Question: I have a report which groups the record by company, customer, Invoice, date... but i have duplicated records. I want to sum the total and not include the duplicate records. I use the running total, and ongroup change to invoice. It works for the grand total in the report footer but i still want to get a subtotal in this case will be 15006.26 + 39772.26 + 21140.00 + 4571.92.
I tried to use the whileprintingrecords and declare a currencyvar=0 and recalculate the total like this
'''
Whileprintingrecords;
currencyvar Amt;
if previous ({brptARAgeUPSSequence;1.Invoice})<>{brptARAgeUPSSequence;1.Invoice} then
currencyvar Amt:= Amt + {brptARAgeUPSSequence;1.AgeAmount}
else if onfirstRecord then
currencyvar Amt:= {brptARAgeUPSSequence;1.AgeAmount}
'''
But I get all the O , i do not know what is the problem
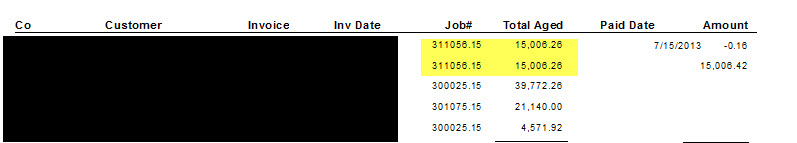
Answer: You need two Running Totals: one for the grand total and one for the group level. Since it sounds like you've got the one for grand totals working, all you need to do is duplicate that one and make one small change to it to get it to work at the group level.
In the new Running Total settings, just change the "Reset" field from "None" to "On change of group" and select the group level you want this to work at. Then, place this new RT in the appropriate Group Footer section of your report.